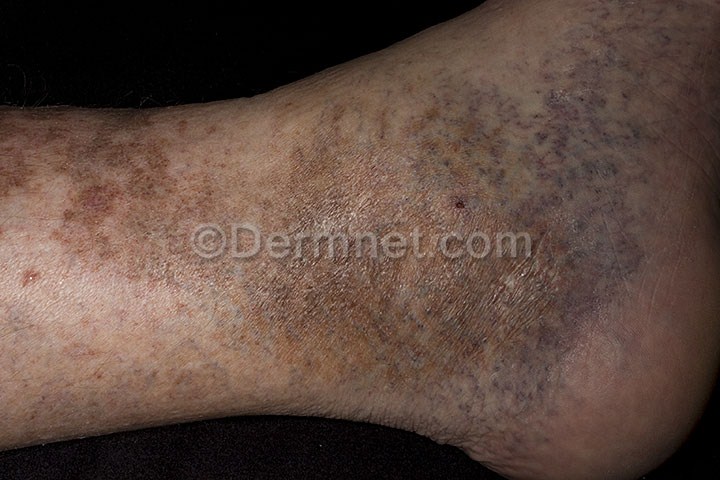
Disease: Eczema Photos